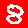
Digit: 8